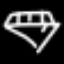
Label: diamond